Question: This is probably very basic matlab, so forgive me.
I use the command 'sphere' to create a 3D sphere and have the 'x,y,z' matrices that will produce it using surf. For example:
'''
[x,y,z]=sphere(64);
'''
I'd like to project (or sum) this 3D sphere into one of the Cartesian 2D planes (for example X-Y plane) to obtain a 2D matrix that will be the projection of that sphere. Using 'imshow' or 'imagesc' on the output should look something like this:

simple summing obviously doesn't work, how can I accomplish that in Matlab?
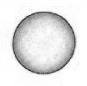
Answer: It is possible that I completely misunderstand your question, in which case I apologize; but I think one of the following three methods may in fact be what you need. Note that method 3 gives an image that looks a lot like the example you provided... but I got there with a very different route (not using the 'sphere' command at all, but computing "voxels inside" and "voxels outside" by working directly with their distance from the center). I inverted the second image compared to the third on since it looked better that way - filling the sphere with zeros made it look almost like a black disk.

'''
%% method 1: find the coordinates, and histogram them
[x y z]=sphere(200);
xv = linspace(-1,1,40);
[xh xc]=histc(x(:), xv);
[yh yc]=histc(y(:), xv);
% sum the occurrences of coordinates using sparse:
sm = sparse(xc, yc, ones(size(xc)));
sf = full(sm);
figure;
subplot(1,3,1);
imagesc(sf); axis image; axis off
caxis([0 sf(19,19)]) % add some clipping
title 'projection of point density'
%% method 2: fill a sphere and add its volume elements:
xv = linspace(-1,1,100);
[xx yy zz]=meshgrid(xv,xv,xv);
rr = sqrt(xx.^2 + yy.^2 + zz.^2);
vol = zeros(numel(xv)*[1 1 1]);
vol(rr<1)=1;
proj = sum(vol,3);
subplot(1,3,2)
imagesc(proj); axis image; axis off; colormap gray
title 'projection of volume'
%% method 3: visualize just a thin shell:
vol2 = ones(numel(xv)*[1 1 1]);
vol2(rr<1) = 0;
vol2(rr<0.95)=1;
projShell = sum(vol2,3);
subplot(1,3,3);
imagesc(projShell); axis image; axis off; colormap gray
title 'projection of a shell'
'''